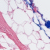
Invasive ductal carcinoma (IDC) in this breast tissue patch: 0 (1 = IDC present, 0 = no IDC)